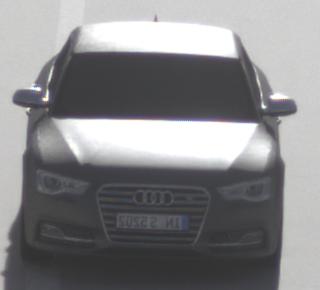
Make: Audi
Model: S5
Detailed model: F5
Model produced from: 2016
Model produced until: 2019
Doors: 2
Color: gray
Road condition: dry road
Daytime: morning or afternoon
Contrast: high contrast